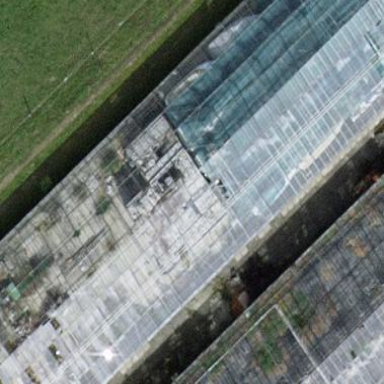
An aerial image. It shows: Greenhouse.